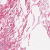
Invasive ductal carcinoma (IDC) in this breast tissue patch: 0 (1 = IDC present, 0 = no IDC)